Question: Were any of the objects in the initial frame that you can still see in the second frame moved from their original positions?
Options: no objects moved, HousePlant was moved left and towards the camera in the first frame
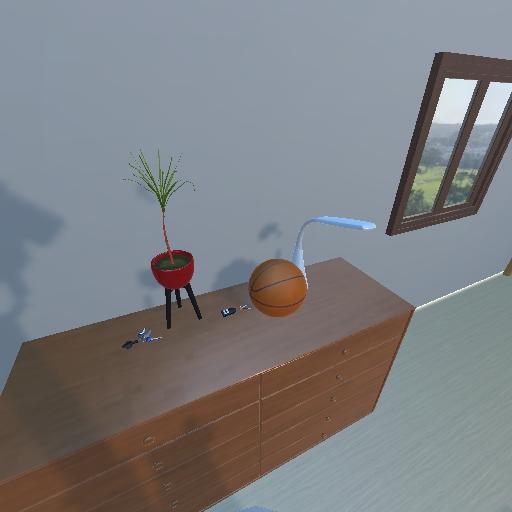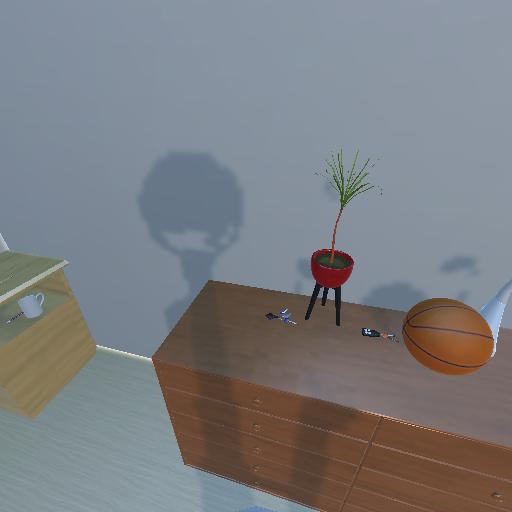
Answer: no objects moved